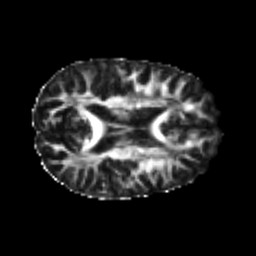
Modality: FA
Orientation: axial
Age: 22
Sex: female
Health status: healthy
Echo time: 0.074 s